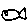
Label: fish